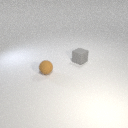
small brown rubber sphere to the left of small gray rubber cube